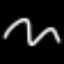
Label: squiggle